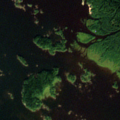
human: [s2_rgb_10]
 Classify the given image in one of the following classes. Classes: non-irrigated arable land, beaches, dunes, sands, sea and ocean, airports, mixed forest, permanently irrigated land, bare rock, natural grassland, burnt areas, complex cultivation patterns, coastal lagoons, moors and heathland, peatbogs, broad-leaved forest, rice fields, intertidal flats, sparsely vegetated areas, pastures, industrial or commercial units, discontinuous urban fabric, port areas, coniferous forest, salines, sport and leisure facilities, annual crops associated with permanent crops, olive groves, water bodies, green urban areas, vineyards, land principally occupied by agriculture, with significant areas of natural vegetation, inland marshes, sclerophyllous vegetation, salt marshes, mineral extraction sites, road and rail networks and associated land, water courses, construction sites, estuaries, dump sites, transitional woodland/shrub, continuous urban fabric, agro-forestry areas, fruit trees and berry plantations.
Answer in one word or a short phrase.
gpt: broad-leaved forest, coniferous forest, mixed forest, sea and ocean